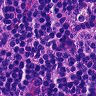
Metastatic tissue present: no